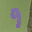
Label: 9